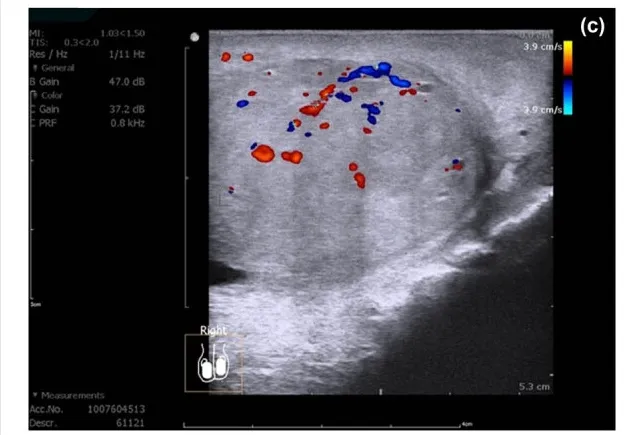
(c) The tumor had a rich blood supply on color Doppler sonography.
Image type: radiology (ultrasound)